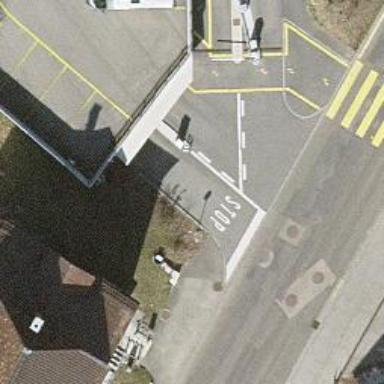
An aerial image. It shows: Parking area.